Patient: sex M, age 69
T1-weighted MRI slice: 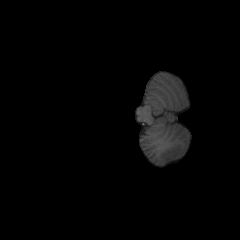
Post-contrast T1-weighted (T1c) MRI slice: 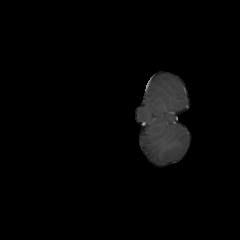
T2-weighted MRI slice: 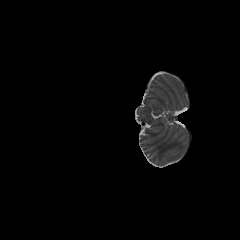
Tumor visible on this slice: no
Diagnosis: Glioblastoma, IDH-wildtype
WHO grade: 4